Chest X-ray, AP view. Patient: 31 years old, sex F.
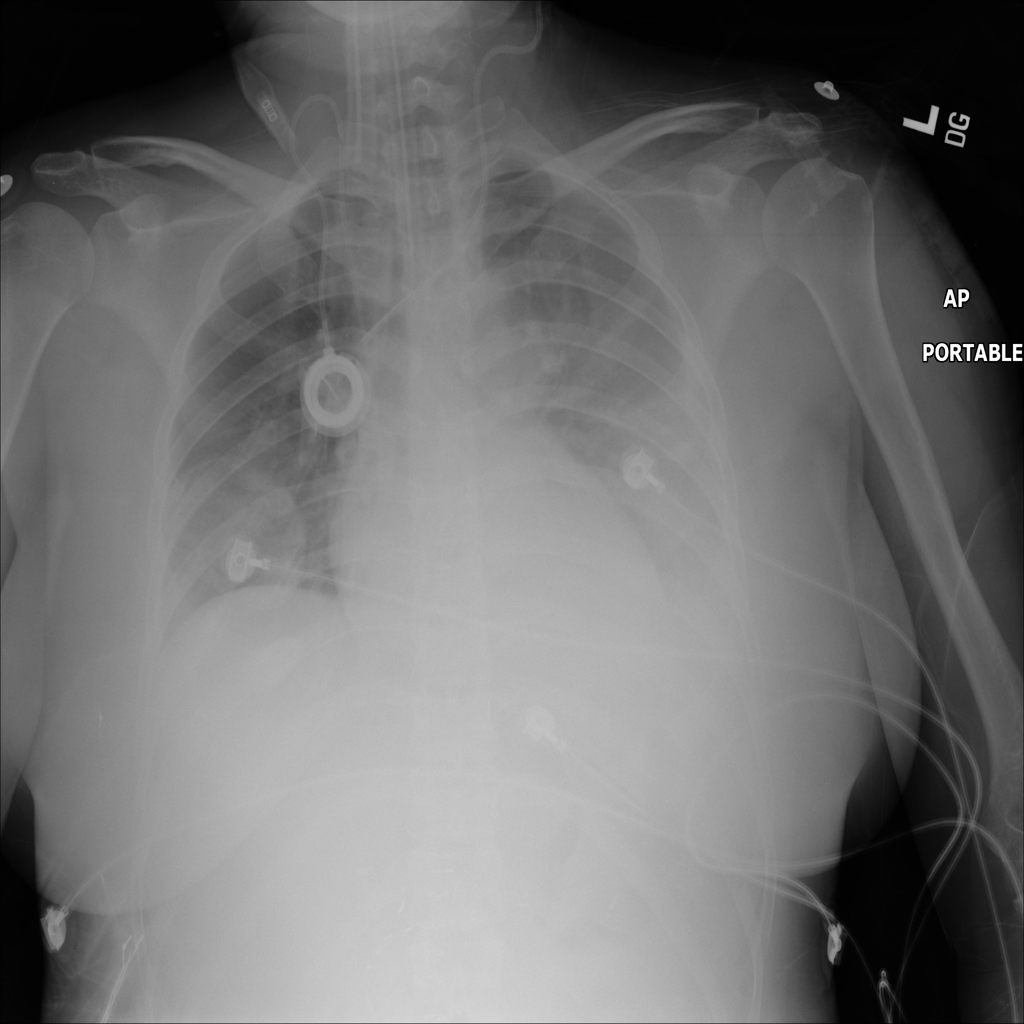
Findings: Pneumothorax